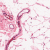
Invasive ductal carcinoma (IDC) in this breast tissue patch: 0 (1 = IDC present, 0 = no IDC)